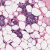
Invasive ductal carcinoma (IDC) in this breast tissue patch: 1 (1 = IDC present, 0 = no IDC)